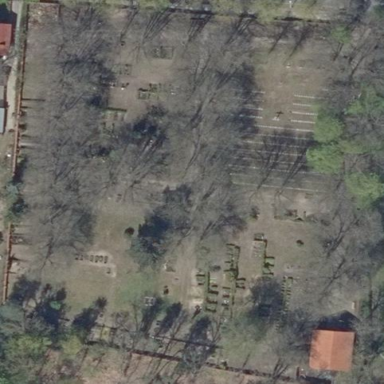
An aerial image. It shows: Cemetery.